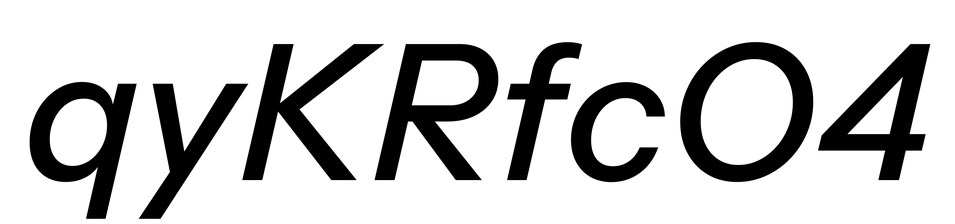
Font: InstrumentSans-Italic_Medium_Italic